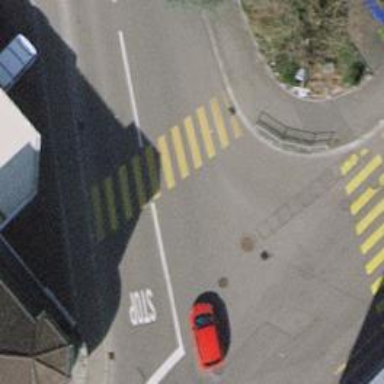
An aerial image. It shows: Marked zebra crossing on the road.